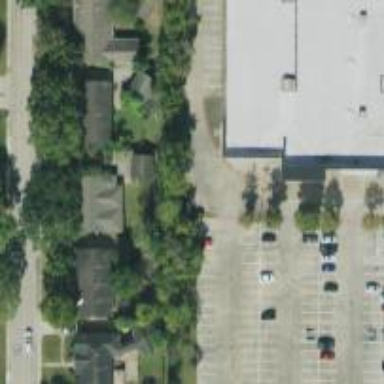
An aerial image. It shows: Parking space.